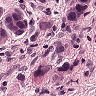
Metastatic tissue present: yes